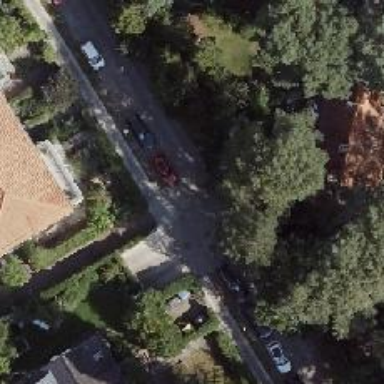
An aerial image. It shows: Residential road.